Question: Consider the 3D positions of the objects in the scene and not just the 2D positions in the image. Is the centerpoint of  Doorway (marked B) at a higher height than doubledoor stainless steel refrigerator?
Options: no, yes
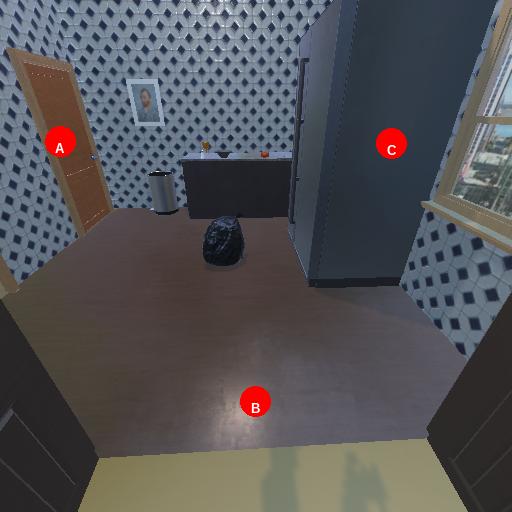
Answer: no